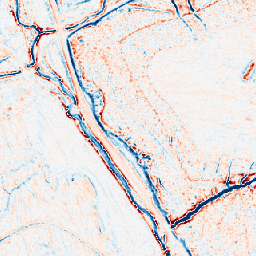
Category: edge_preserving
Decomposition family: bilateral
Decomposition parameters: d: 9
sigma_color: 25
sigma_space: 150
Upsampling method: nearest
Upsampling parameters: scale: 4
Upsampling scale: 4